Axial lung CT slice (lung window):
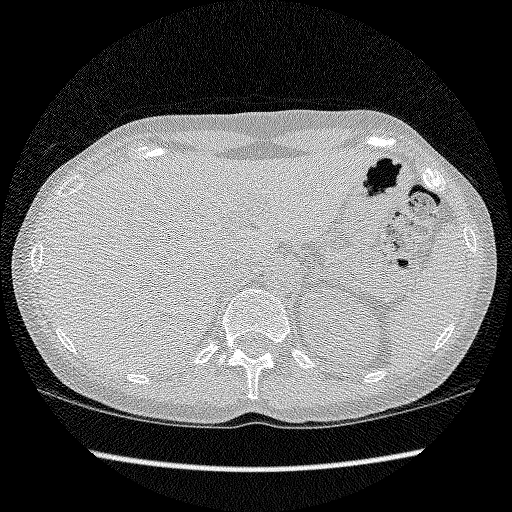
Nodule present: no